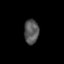
Tissue: prostate
Cell type: T cells
Senescence score: 0.3457
Nuclear area (px): 354
Mean DAPI intensity: 86.249